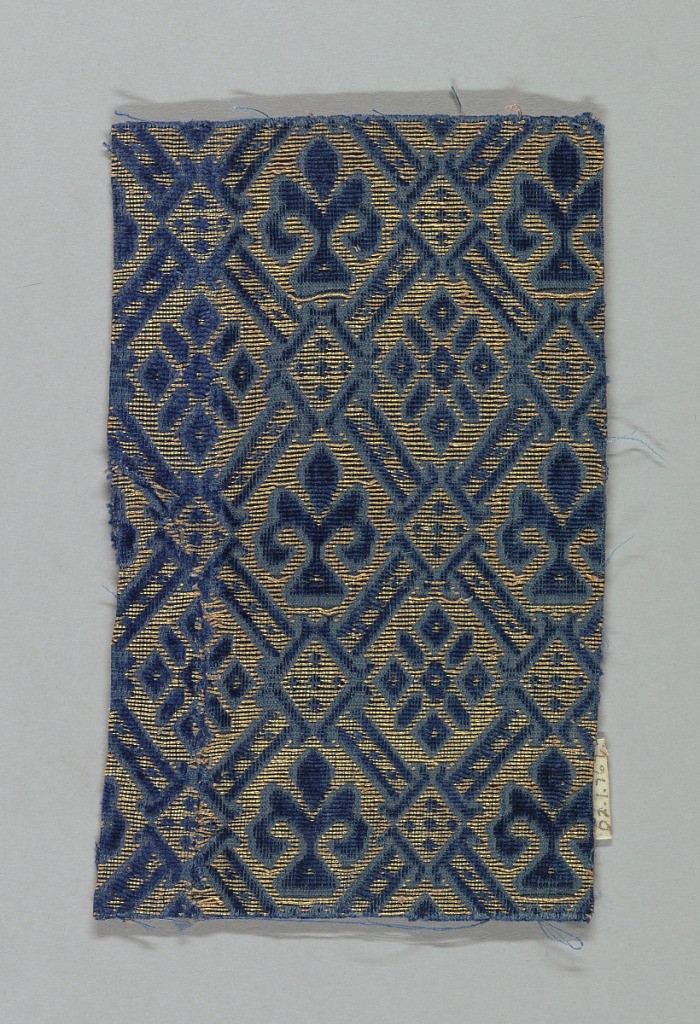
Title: Fragment
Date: possibly 19th century
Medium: silk, metallic Technique: supplementary warp forming raised pile (velvet)
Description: Fleur-de-lys in bright teal blue.